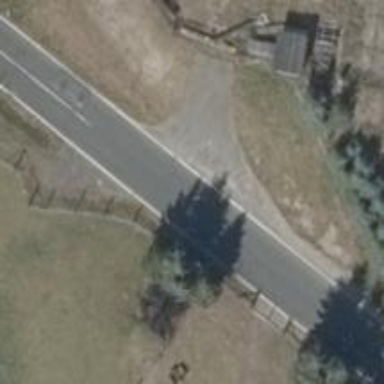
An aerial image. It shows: Secondary road with asphalt surface.